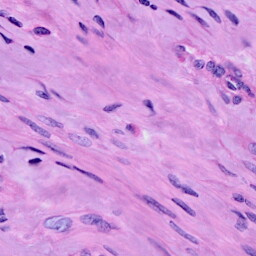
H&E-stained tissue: Cervix